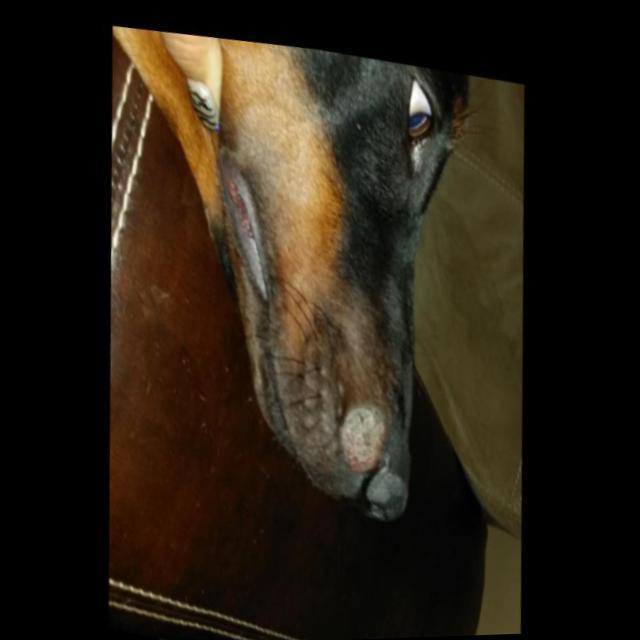
Canine ringworm (Dermatophytosis) — fungal infection caused by Microsporum or Trichophyton. Presents with circular alopecia, scaling, crusting, and broken hairs.